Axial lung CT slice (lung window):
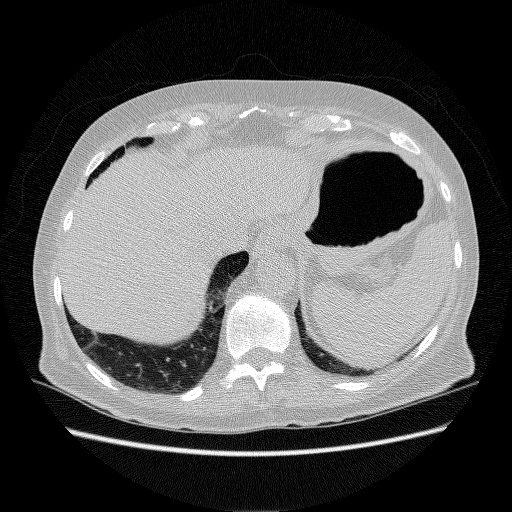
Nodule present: no